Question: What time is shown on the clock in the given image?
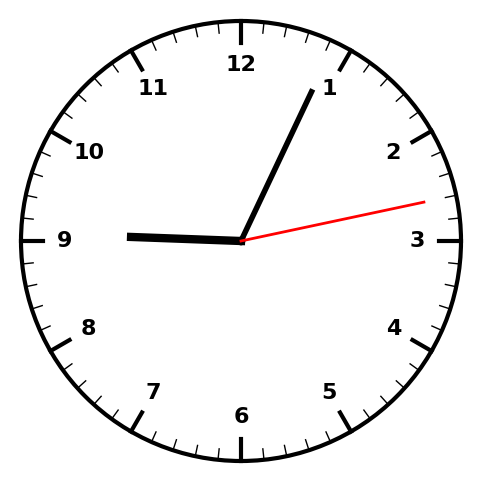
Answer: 09:04:13